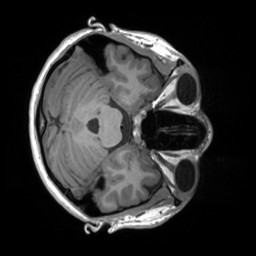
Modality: T1w
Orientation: axial
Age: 25
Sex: female
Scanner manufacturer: siemens
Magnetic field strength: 3 T
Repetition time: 1.8 s
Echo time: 0.00241 s